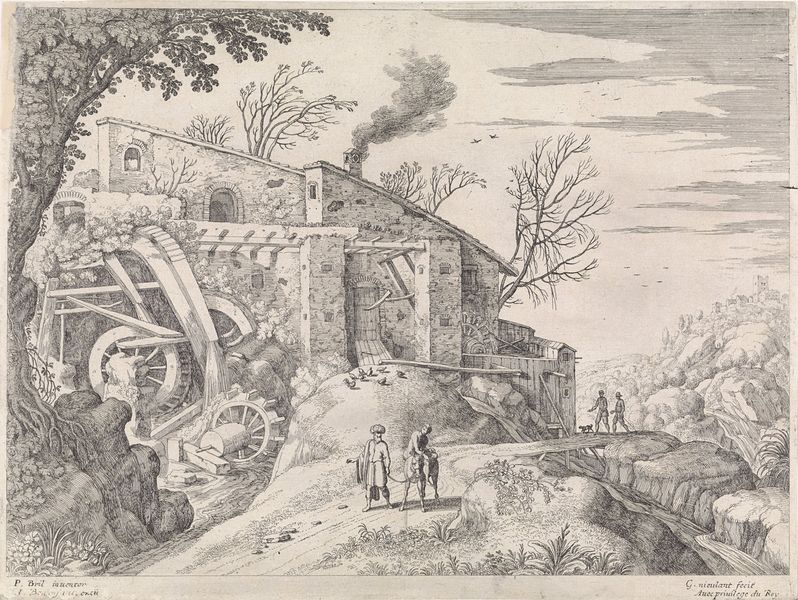
Titel: Landschap met een watermolen en de barmhartige Samaritaan
Künstler: Willem van (II) Nieulandt
Standort: Amsterdam
Institution: Rijksmuseum
Schlagwörter: baum, himmel, mann, wasser, wolken, bäume, zeichnung, gebäude, hund, steine, bach, mühle, vögel, brücke, gehen, rauch, esel, kamin, pferd, reiter, zügel, laufen, mauer, spazieren, rauschen, druckgrafik, kupferstich, mühlrad, hühner, reisen, mühlräder, vogelflug